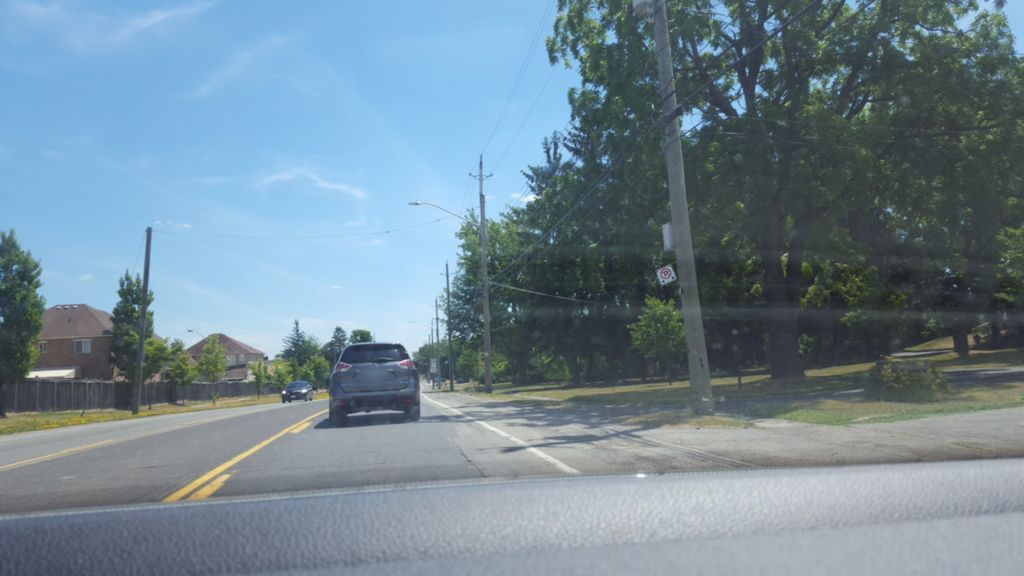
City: hamilton